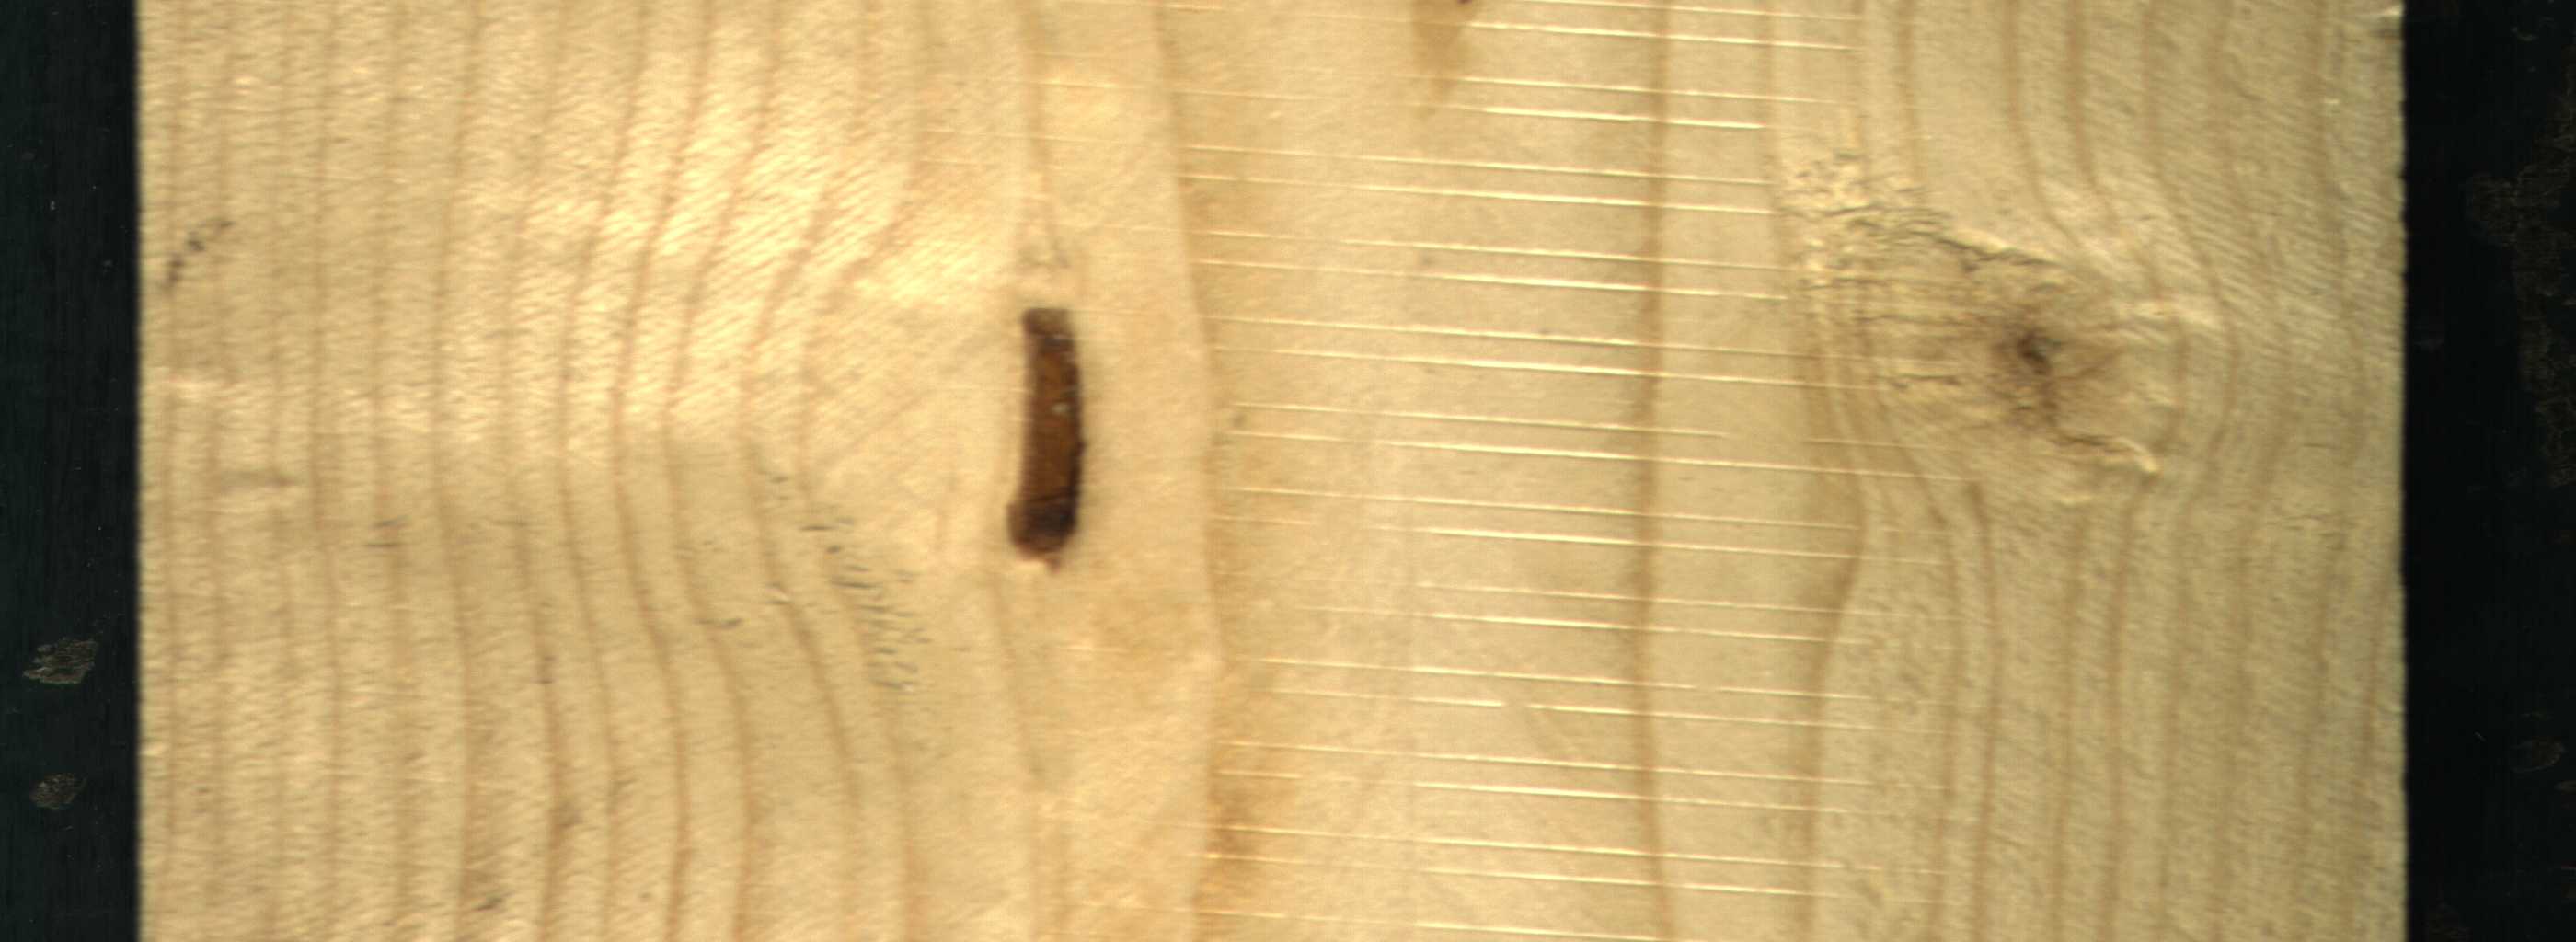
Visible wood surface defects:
resin
Live_Knot